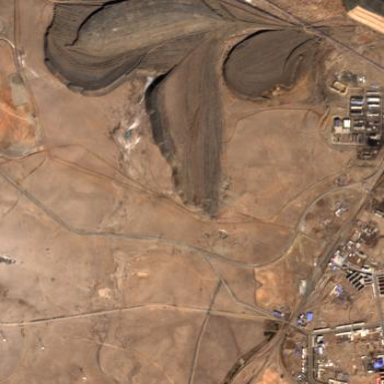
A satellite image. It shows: Landfill area.